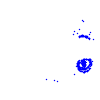
Particle: electron